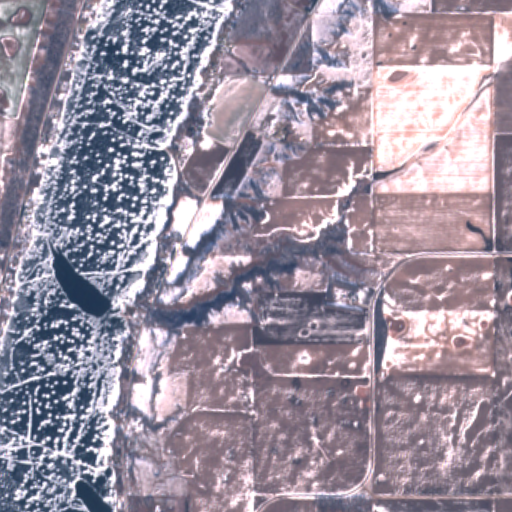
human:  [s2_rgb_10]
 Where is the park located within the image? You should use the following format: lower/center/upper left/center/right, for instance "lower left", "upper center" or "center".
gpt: The park is located in the lower left of the image.
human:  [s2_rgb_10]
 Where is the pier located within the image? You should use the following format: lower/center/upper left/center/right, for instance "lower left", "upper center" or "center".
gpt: The pier is located in the lower left of the image.
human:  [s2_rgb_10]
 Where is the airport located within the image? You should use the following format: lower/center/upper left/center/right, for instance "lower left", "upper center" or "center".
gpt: There is no airport in the image.